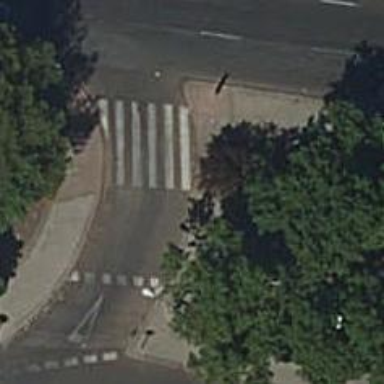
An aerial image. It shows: Marked crossing on footway.